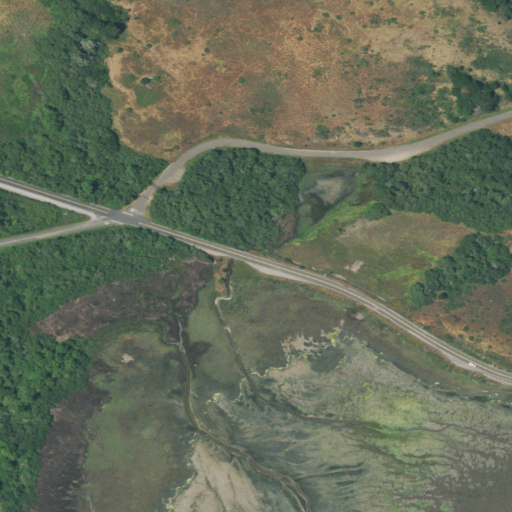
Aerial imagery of valley in California named Wilkins Gulch containing shrub, low intensity development, open development, medium intensity development, open water, herbaceous wetlands, woody wetlands, grassland, and mixed forest